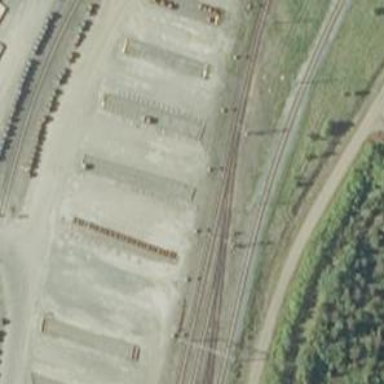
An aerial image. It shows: Rail yard with electrified contact lines for the trains.